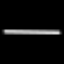
Label: line